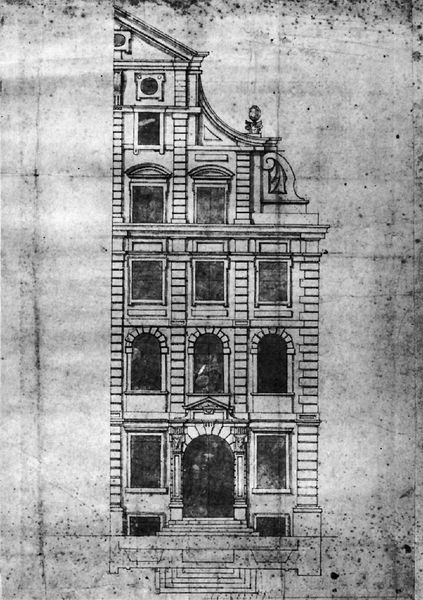
Titel: Augsburg, Stadtmetzgerei
Künstler: Elias Holl
Standort: Augsburg (EU - D - B)
Schlagwörter: weiß, fenster, schwarz, skizze, säule, tür, zeichnung, gebäude, haus, architektur, stein, steine, front, rechts, renaissance, rund, papier, ansicht, bogen, fassade, giebel, türe, läden, treppe, tor, foto, hälfte, stockwerk, geschnitten, schwarzweiß, entwurf, portal, sandstein, halb, plan, reneissance, volute, anbetung, zapfen, aufriss, bogenfenster, augsburg, portral, ornmant, schwarzwies, scann